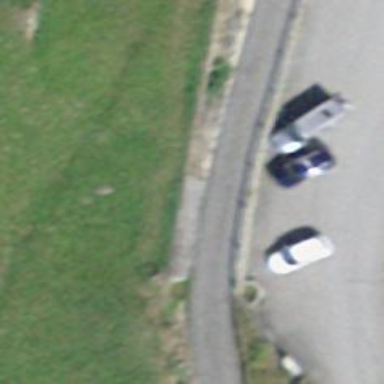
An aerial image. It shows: Parking area.